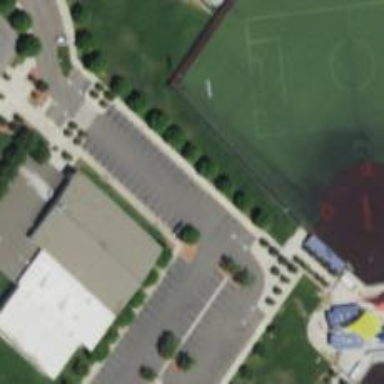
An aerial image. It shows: Sports center building offering facilities for basketball and volleyball.